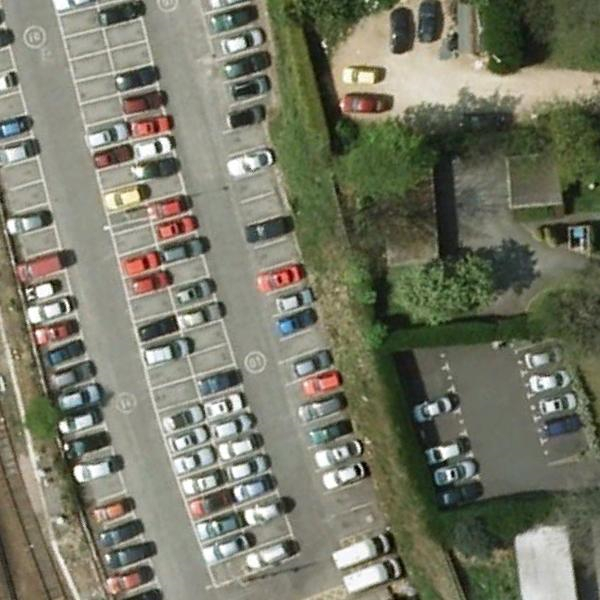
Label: Parking